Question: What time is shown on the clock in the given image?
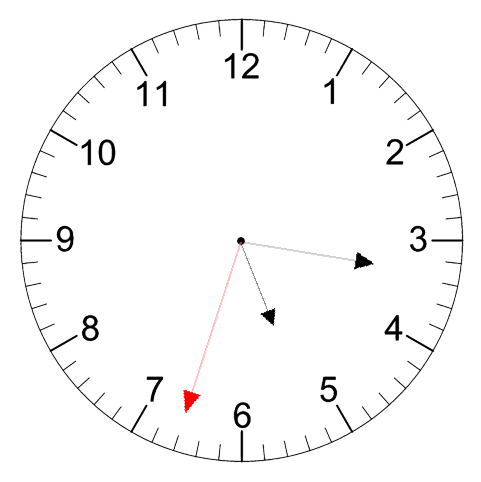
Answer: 05:16:33